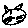
Label: cat